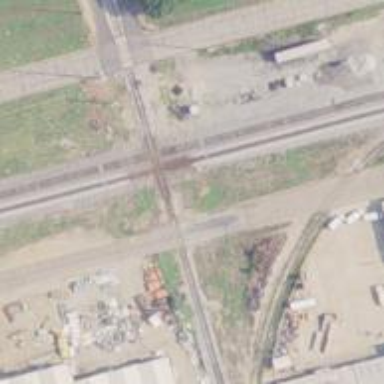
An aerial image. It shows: Railway crossing.